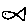
Label: fish